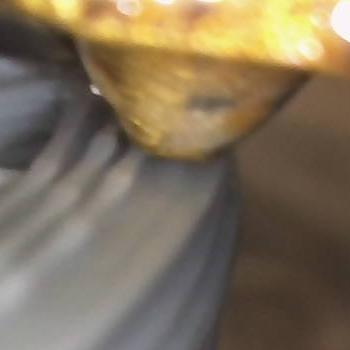
Flow rate: 42%